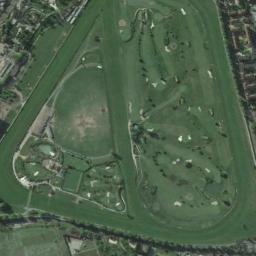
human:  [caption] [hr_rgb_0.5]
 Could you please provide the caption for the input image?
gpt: The triangular golf course has some fairways, Roads, Barrier trees and sandpits .

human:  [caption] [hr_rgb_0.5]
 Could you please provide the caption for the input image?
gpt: There are numerous buildings near the golf course .

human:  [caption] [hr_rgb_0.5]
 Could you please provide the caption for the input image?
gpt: There is a winding road and a bunker .

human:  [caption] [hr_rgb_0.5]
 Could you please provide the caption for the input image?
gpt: There are several bunkers and several paths on the large green lawn in the golf course with many trees, And there are many neatly arranged buildings next to the golf course .

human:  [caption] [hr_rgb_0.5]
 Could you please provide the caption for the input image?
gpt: There are many bunkers on the golf course with many buildings around .